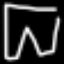
Label: pants